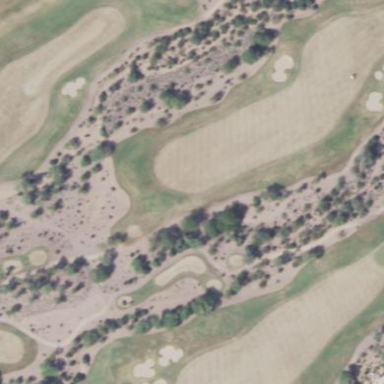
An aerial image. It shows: Grassy area designated as golf fairway.